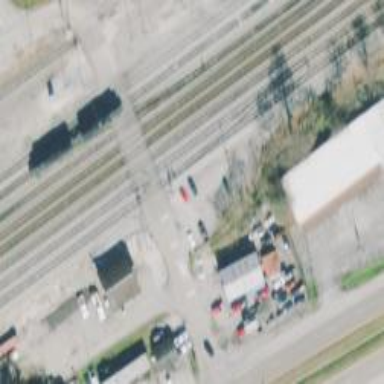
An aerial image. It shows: Railway level crossing.